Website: home-depot
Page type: billing-address
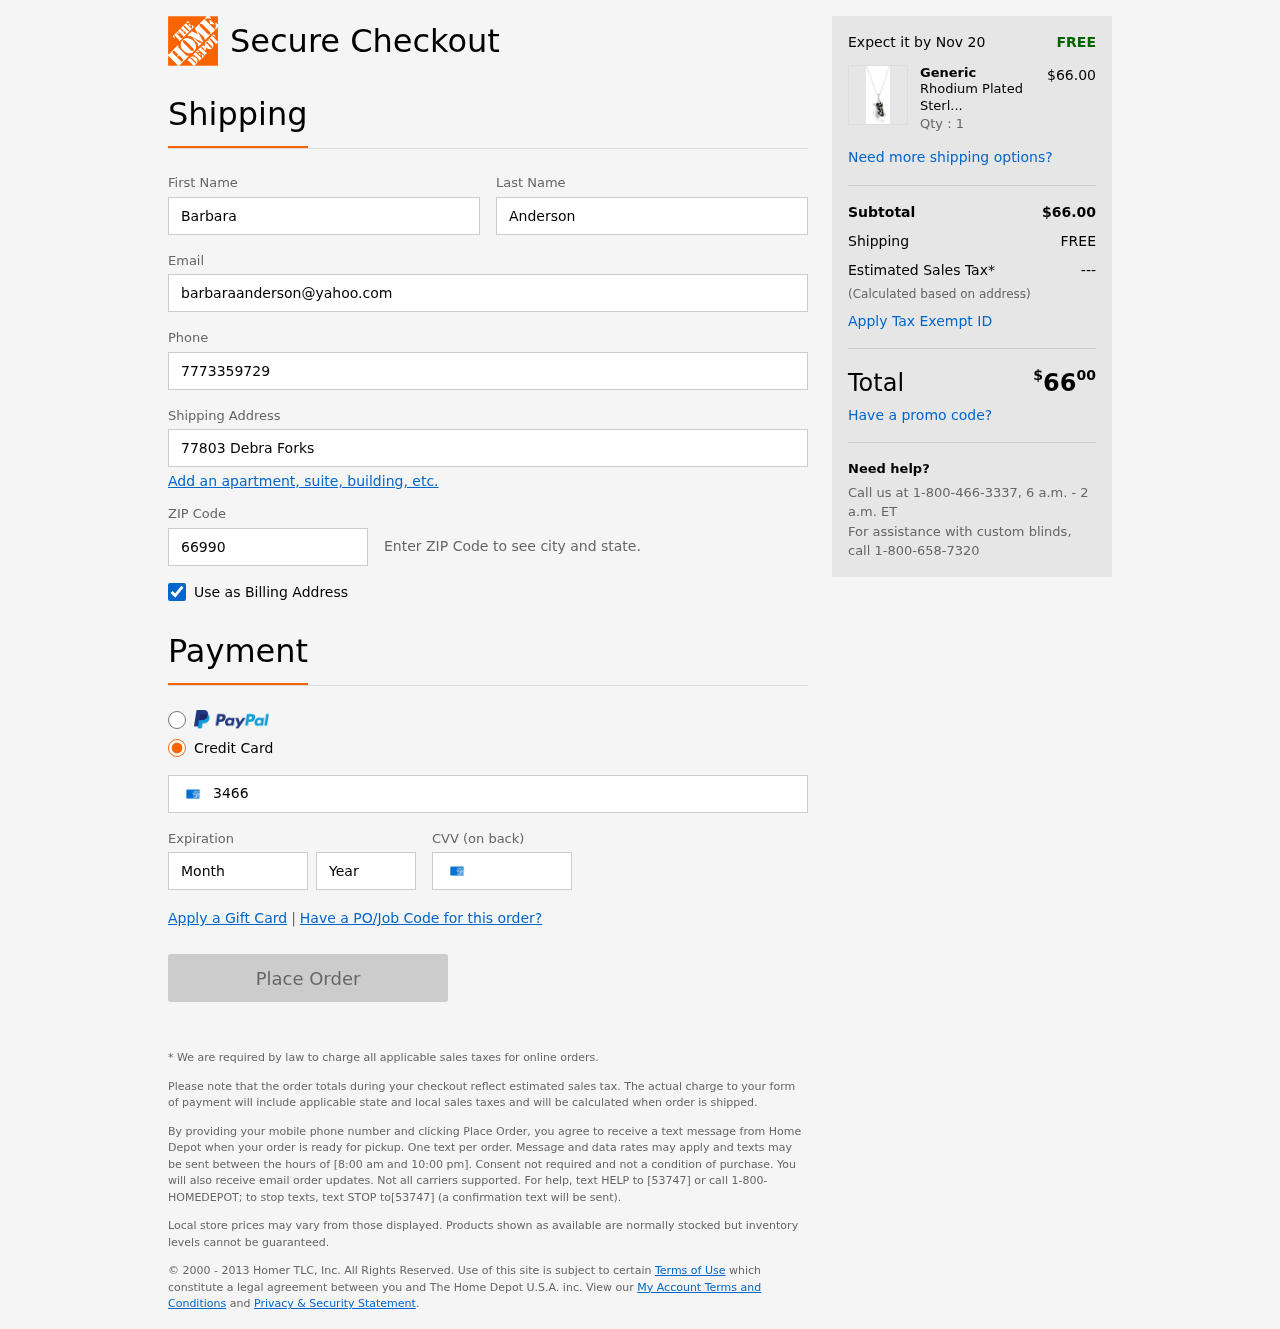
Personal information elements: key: PII_FIRSTNAME
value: Barbara
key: PII_LASTNAME
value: Anderson
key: PII_EMAIL
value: barbaraanderson@yahoo.com
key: PII_PHONE
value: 7773359729
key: PII_STREET
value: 77803 Debra Forks
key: PII_POSTCODE
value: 66990
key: PII_CARD_NUMBER
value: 3466 2812 8086 791
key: PII_CARD_EXPIRY_MONTH
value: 04
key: PII_CARD_CVV
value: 4081
Product elements: key: PRODUCT1_BRAND
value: Generic
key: PRODUCT1_NAME
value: Rhodium Plated Sterling Silver Penguin Pendant Necklace, 18"
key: PRODUCT1_PRICE
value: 66
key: PRODUCT1_QUANTITY
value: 1
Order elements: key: ORDER_DELIVERY_DATE
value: Nov 20
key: ORDER_SUBTOTAL
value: $66.00
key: ORDER_SHIPPING_COST
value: FREE
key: ORDER_TAX
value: ---
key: ORDER_TOTAL2
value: $6600